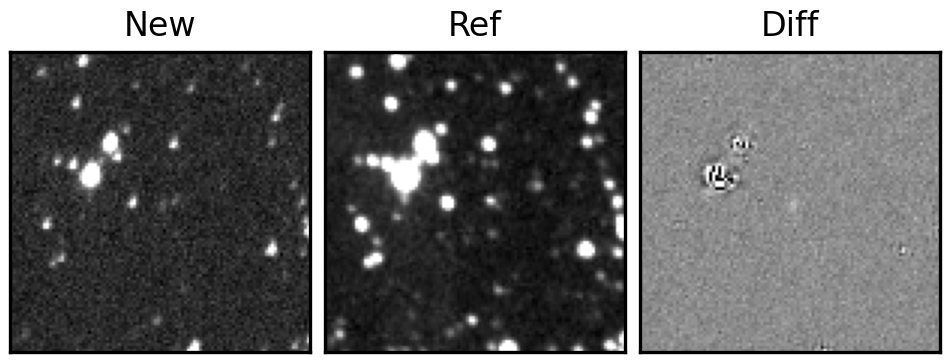
Label: real